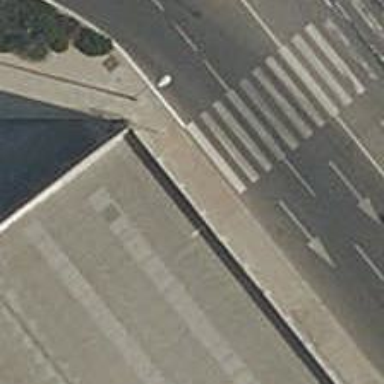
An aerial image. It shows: Sidewalk.